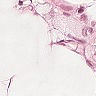
Metastatic tissue present: no